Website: home-depot
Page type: billing-address
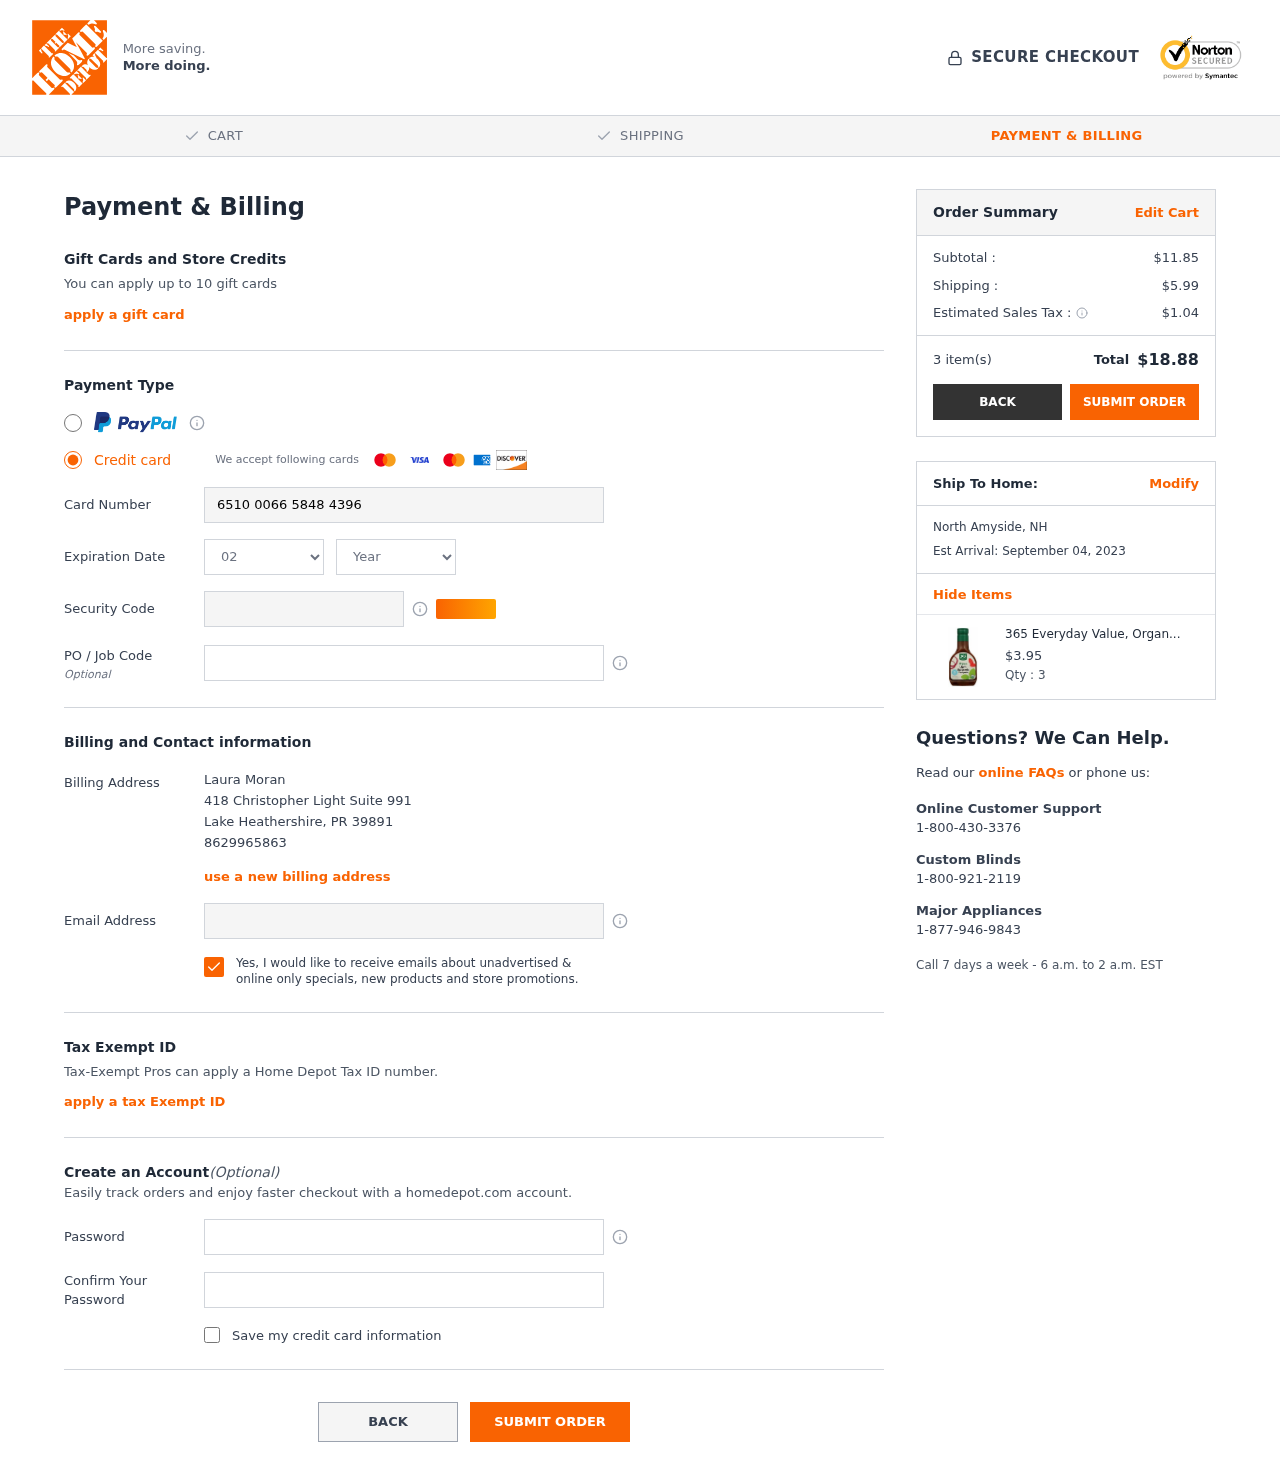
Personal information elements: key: PII_CARD_CVV
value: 300
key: PII_CARD_EXPIRY_MONTH
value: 02
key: PII_CARD_EXPIRY_YEAR
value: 27
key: PII_CARD_NUMBER
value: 6510 0066 5848 4396
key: PII_CITY
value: Lake Heathershire
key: PII_CITY2
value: North Amyside
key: PII_EMAIL
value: lauramoran@gmail.com
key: PII_FULLNAME
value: Laura Moran
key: PII_PHONE
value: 8629965863
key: PII_POSTCODE
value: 39891
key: PII_STATE_ABBR
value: PR
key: PII_STATE_ABBR2
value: NH
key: PII_STREET
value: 418 Christopher Light Suite 991
Product elements: key: PRODUCT1_NAME
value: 365 Everyday Value, Organic Light Balsamic Vinaigrette, 16 fl oz
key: PRODUCT1_PRICE
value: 3.95
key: PRODUCT1_QUANTITY
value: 3
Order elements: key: ORDER_SUBTOTAL
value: $11.85
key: ORDER_SHIPPING_COST
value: $5.99
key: ORDER_TAX
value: $1.04
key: ORDER_NUM_ITEMS
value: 3 item(s)
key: ORDER_TOTAL
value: $18.88
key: ORDER_DELIVERY_DATE
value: Est Arrival: September 04, 2023